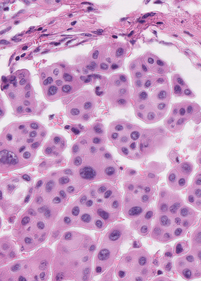
Tumor epithelial tissue: yes
Tumor-associated stroma tissue: yes
Normal tissue: no